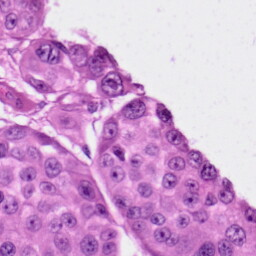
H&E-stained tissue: Skin